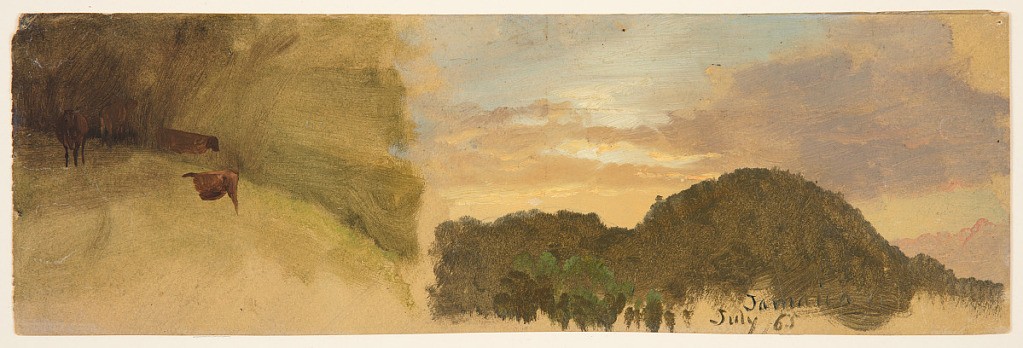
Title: Hillside and Cloudy Sky, Jamaica
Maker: Frederic Edwin Church, American, 1826–1900
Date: July 1865
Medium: Oil and graphite on paperboard
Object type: Drawing
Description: Landscape sketches showing two distinct topographical views, separated at center. At left, partially rendered cattle graze upon a green, wooded hillside. At right, a partly cloudy twilight sky shines above a prominent, wooded hill. Beige ground visible at margins.